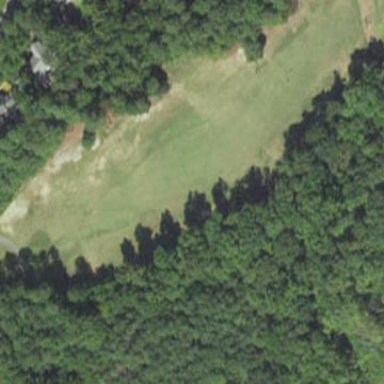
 part of golf course for the sport of golf."